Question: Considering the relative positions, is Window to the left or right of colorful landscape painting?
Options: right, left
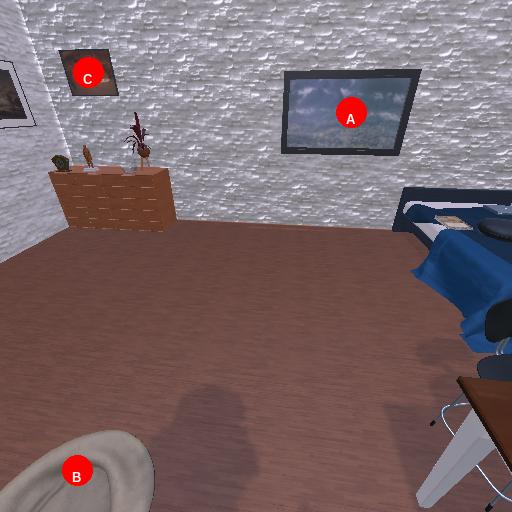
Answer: right